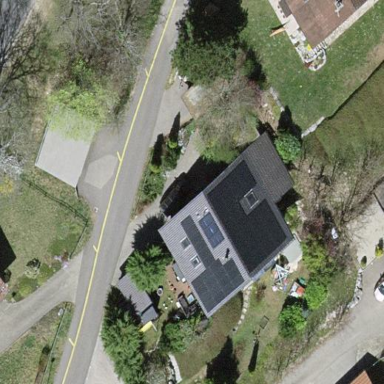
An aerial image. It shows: Detached building.